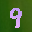
Label: 9